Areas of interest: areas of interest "Park Square"
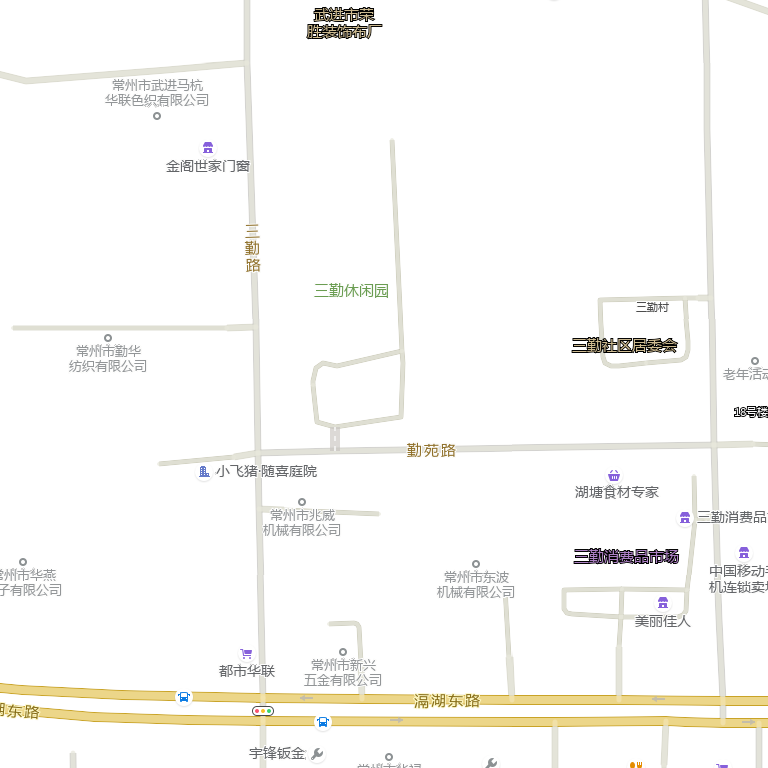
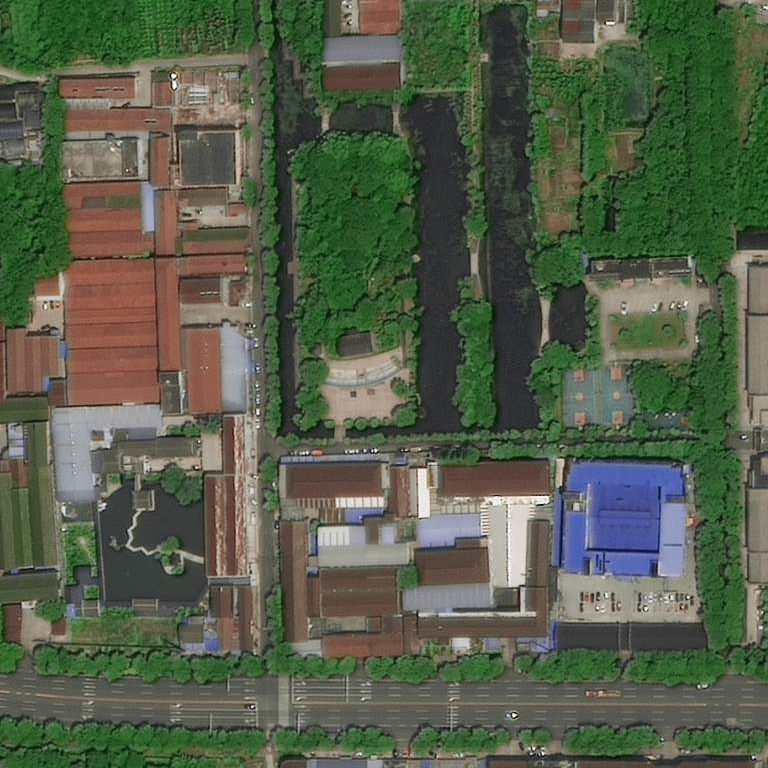